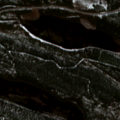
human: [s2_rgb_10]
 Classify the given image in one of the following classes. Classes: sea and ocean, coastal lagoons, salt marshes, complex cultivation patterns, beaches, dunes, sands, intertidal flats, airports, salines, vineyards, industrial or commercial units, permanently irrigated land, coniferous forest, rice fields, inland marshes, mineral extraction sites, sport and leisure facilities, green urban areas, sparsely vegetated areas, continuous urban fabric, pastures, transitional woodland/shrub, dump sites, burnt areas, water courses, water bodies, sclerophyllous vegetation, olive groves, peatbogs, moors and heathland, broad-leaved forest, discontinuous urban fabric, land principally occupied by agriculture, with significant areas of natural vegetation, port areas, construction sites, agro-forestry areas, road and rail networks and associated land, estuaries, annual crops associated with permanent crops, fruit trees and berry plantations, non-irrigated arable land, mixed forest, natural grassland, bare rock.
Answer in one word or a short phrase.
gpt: coniferous forest, peatbogs